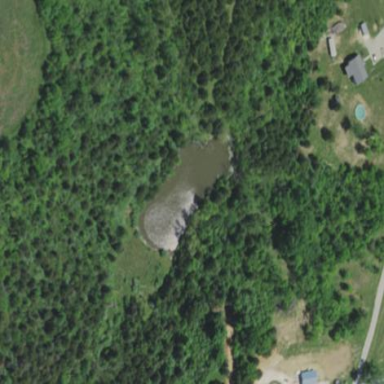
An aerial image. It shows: Pond surrounded by natural water.